【题型】填空题　【知识点】立体几何　【难度】easy
《九章算术》是我国古代著名的数学著作，其中讨论了“垣”“堑”等建筑的体积问题.某工程要完成一个形如直四棱柱 $ABCD-A_1B_1C_1D_1$ 的“堑”型沟渠的土方作业（如图），其中 $AD$，$BC$ 与平面 $AA_1B_1B$ 所成的角均为 $\frac{\pi}{3}$，$AB // DC$，$AB=4$ 米，$DC=8$ 米，$AA_1=20$ 米，则需要挖土\underline{\qquad\qquad}立方米.

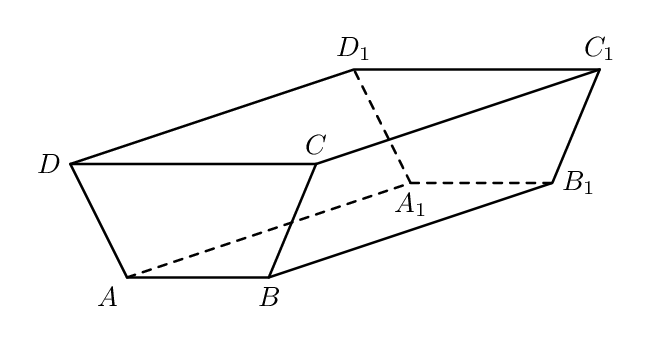
【解答】
【答案】 $240\sqrt{3}$

【分析】 根据条件得四边形 $ABCD$ 为等腰梯形，再根据棱柱的体积公式计算即可.

【详解】 因为 $AD, BC$ 与平面 $AA_1BB_1$ 所成角均为 $\frac{\pi}{3}$，且 $AB // DC$，

所以四边形 $ABCD$ 为等腰梯形，

因为 $|AB|=4, |DC|=8, |AA_1|=20$，

所以等腰梯形的高 $h = 2\sqrt{3}$，

故 $S_{\text{梯形}ABCD} = \frac{1}{2}(|AB| + |DC|)h = \frac{1}{2} \times (4+8) \times 2\sqrt{3} = 12\sqrt{3}$，

所以直四棱柱体积 $V_{\text{直四棱柱}ABCD-A_1B_1C_1D_1} = S_{\text{梯形}ABCD} \cdot |AA_1| = 240\sqrt{3}$.

故答案为：$240\sqrt{3}$.

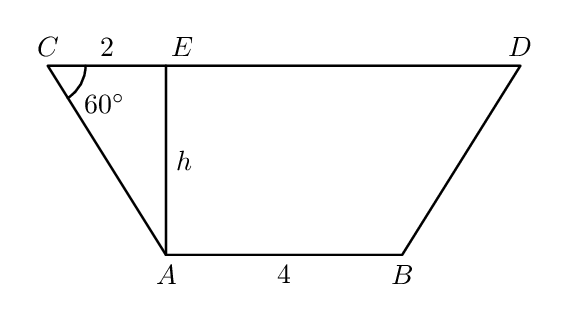